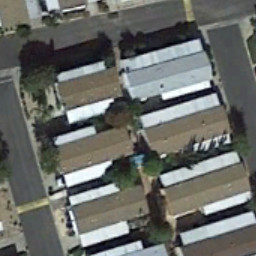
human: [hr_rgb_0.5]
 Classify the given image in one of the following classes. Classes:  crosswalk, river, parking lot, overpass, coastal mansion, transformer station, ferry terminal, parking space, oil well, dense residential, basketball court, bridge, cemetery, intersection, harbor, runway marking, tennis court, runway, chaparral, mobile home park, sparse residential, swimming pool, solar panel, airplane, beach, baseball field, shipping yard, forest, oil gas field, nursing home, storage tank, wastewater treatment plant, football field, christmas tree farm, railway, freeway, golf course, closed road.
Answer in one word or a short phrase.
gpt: mobile home park